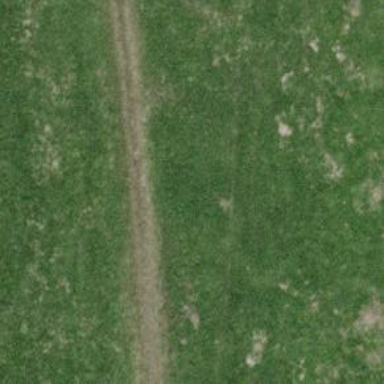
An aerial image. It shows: Path.